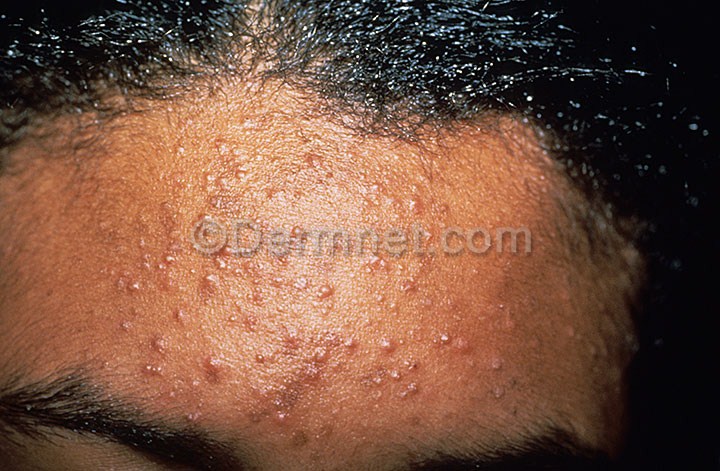
Disease: Acne and Rosacea Photos